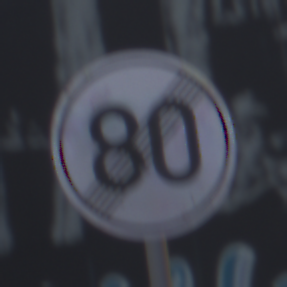
Verkehrszeichen: EndeGeschwindigkeit80
Umgebung: Outdoor, Urban
Tageszeit: MorningAfternoon
Wetter: PartlyCloudy
Licht: Natural
Jahreszeit: NotSpecified
Kontrast: LowContrast